Question: I have this WebGL fragment shader on my html file which is running fine, except when I call the first 5 vec2 functions.
'''
vec2 subCalc(vec2 z1, vec2 z2){
return vec2((z1.x - z2.x), (z1.y - z2.x));
}
'''
I get this error:

It's weird because I use the vec4's, for example 'HSVtoRGB', the code runs fine.
full shaders
'''
<script id="fragment-shader" type="x-shader/x-fragment">
precision mediump float;
varying vec4 actualPos;
uniform vec2 drag;
uniform float func;
uniform float n;
uniform vec2 center;
uniform float scale;
uniform float test;
vec2 subCalc(vec2 z1, vec2 z2){
return vec2((z1.x - z2.x), (z1.y - z2.x));
}
vec2 expCalc(vec2 z){
return vec2(exp(z.x)*cos(z.y),exp(z.x)*sin(z.y));
}
vec2 divCalc(vec2 z1, vec2 z2){
return vec2((z1.x*z2.x + z1.y*z2.y)/(z2.x*z2.x+z2.y*z2.y),(z1.y*z2.x-z1.x*z2.y)/(z2.x*z2.x+z2*z2.y));
}
vec2 multCalc(vec2 z1, vec2 z2){
return vec2((z1.x*z2.x - z1.y*z2.y), (z1.y*z2.x + z1.x*z2.y));
}
vec2 sumCalc(vec2 z1, vec2 z2){
return vec2((z1.x + z2.x), (z1.y + z2.x));
}
vec4 HSVtoRGB(float h, float s, float v)
{
//Convert between the HSV and RGB color model.
//Taken from http://www.cs.rit.edu/~ncs/color/t_convert.html and rewritten for GLSL
int i;
float f, p, q, t;
vec4 RGB;
if (s == 0.0)
{
// achromatic (grey)
RGB.x = RGB.y = RGB.z = v;
RGB.w = 1.0;
return RGB;
}
h /= 60.0; // sector 0 to 5
i = int(floor(h));
f = h - float(i); // fracional part of h
p = v * (1.0 - s);
q = v * (1.0 - s * f);
t = v * (1.0 - s * (1.0 - f));
if(i==0)
{
RGB.x = v;
RGB.y = t;
RGB.z = p;
}
else if(i==1)
{
RGB.x = q;
RGB.y = v;
RGB.z = p;
}
else if(i==2)
{
RGB.x = p;
RGB.y = v;
RGB.z = t;
}
else if(i==3)
{
RGB.x = p;
RGB.y = q;
RGB.z = v;
}
else if(i==4)
{
RGB.x = t;
RGB.y = p;
RGB.z = v;
}
else if(i==5)
{
RGB.x = v;
RGB.y = p;
RGB.z = q;
}
else
{
RGB.x = 1.0;
RGB.y = 1.0;
RGB.z = 1.0;
}
RGB.w = 1.0;
return RGB;
}
vec4 secondCase(vec4 posi){
float multX = ((posi.x * posi.x) - (posi.y * posi.y));
float multY = ((posi.y * posi.x) + (posi.x * posi.y));
float newX = multX;
float newY = multY;
float r = pow(sqrt((newX)*(newX)+(newY)*(newY)),n);
for(float i = 0.0; i <=10000.0; i++){
if(i>=n){break;}
newX = ((newX * posi.x) - (newY * posi.y));
newY = ((newY * posi.x) + (newX * posi.y));
}
float h = (atan(newY/newX));
float s = 1.0;
float v = fract((log2(r)));
h = (h*180.0)/(3.14);
if(h<0.0)
h = h*(-1.0);
if(newX <= 0.0 && newY > 0.0)
h = 180.0 - h;
if(newX < 0.0 && newY < 0.0)
h = 180.0 + h;
if(newX >= 0.0 && newY < 0.0)
h = 360.0 - h;
return HSVtoRGB(h,s,v);
}
vec4 thirdCase(vec4 posi){
vec2 divi = vec2((100.0*posi.x + 0.0*posi.y)/(posi.x*posi.x+posi.y*posi.y),(0.0*posi.x-100.0*posi.y)/(posi.x*posi.x+posi.y*posi.y));
vec2 exp = vec2(exp(divi.x)*cos(divi.y),exp(divi.x)*sin(divi.y));
float r = pow(sqrt((exp.x)*(exp.x)+(exp.y)*(exp.y)),n);
float h = (atan((exp.y/exp.x)));
float s = 1.0;
float v = fract((log2(r)));
h = (h*180.0)/(3.14);
if(h<0.0)
h = h*(-1.0);
if(exp.x <= 0.0 && exp.y > 0.0)
h = 180.0 - h;
if(exp.x < 0.0 && exp.y < 0.0)
h = 180.0 + h;
if(exp.x >= 0.0 && exp.y < 0.0)
h = 360.0 - h;
return HSVtoRGB(h,s,v);
}
vec4 forthCase(vec4 posi){
vec2 divi = vec2((100.0*posi.x + 0.0*posi.y)/(posi.x*posi.x+posi.y*posi.y),(0.0*posi.x-100.0*posi.y)/(posi.x*posi.x+posi.y*posi.y));
vec2 exp = vec2(exp(divi.x)*cos(divi.y),exp(divi.x)*sin(divi.y));
float r = pow(sqrt((exp.x)*(exp.x)+(exp.y)*(exp.y)),n);
float h = (atan((exp.y/exp.x))*3.0);
float s = 1.0;
float v = fract((log2(r)));
h = (h*180.0)/(3.14);
if(h<0.0)
h = h*(-1.0);
if(exp.x <= 0.0 && exp.y > 0.0)
h = 180.0 - h;
if(exp.x < 0.0 && exp.y < 0.0)
h = 180.0 + h;
if(exp.x >= 0.0 && exp.y < 0.0)
h = 360.0 - h;
return HSVtoRGB(h,s,v);
}
void main() {
vec4 finalPosition = actualPos;
finalPosition.x += drag.x;
finalPosition.y += drag.y;
finalPosition.x *= test;
finalPosition.y *= test;
float r = sqrt((finalPosition.x)*(finalPosition.x)+(finalPosition.y)*(finalPosition.y));
float h = atan((finalPosition.y/finalPosition.x));
float s = 1.0;
float v = fract((log2(r)));
h = (h*180.0)/(3.14);
if(h<0.0)
h = h*(-1.0);
if(finalPosition.x < 0.0 && finalPosition.y > 0.0)
h = 180.0 - h;
if(finalPosition.x < 0.0 && finalPosition.y < 0.0)
h = 180.0 + h;
if(finalPosition.x > 0.0 && finalPosition.y < 0.0)
h = 360.0 - h;
vec2 firstMemb = expCalc(finalPosition);
if(func == 1.0){
gl_FragColor = HSVtoRGB(h,s,v);
} else if(func == 2.0){
gl_FragColor = secondCase(finalPosition);
} else if(func == 3.0){
gl_FragColor = thirdCase(finalPosition);
}
}
</script>
'''
Thanks in advance.
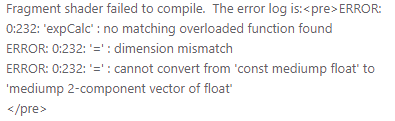
Answer: This line
'''
vec2 firstMemb = expCalc(finalPosition);
'''
Is trying to pass a 'vec4' to a function that takes a 'vec2'